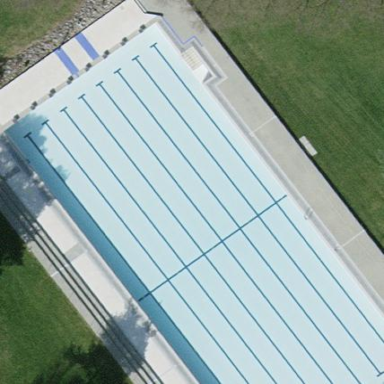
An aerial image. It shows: Swimming pool within leisure land area designed for swimming activities.